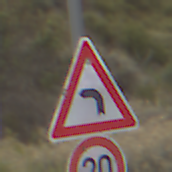
Verkehrszeichen: KurveLinks
Zusatzzeichen unten: Geschwindigkeit20
Umgebung: Outdoor, Nature
Tageszeit: Midday
Wetter: Overcast
Licht: Natural
Jahreszeit: NotSpecified
Kontrast: LowContrast